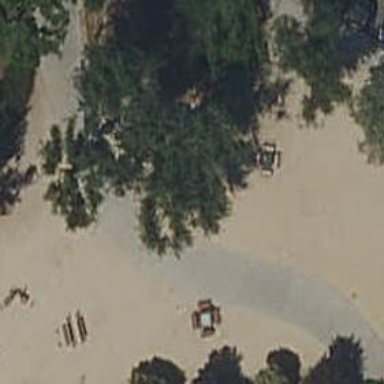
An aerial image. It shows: Picnic table located in leisure land area.